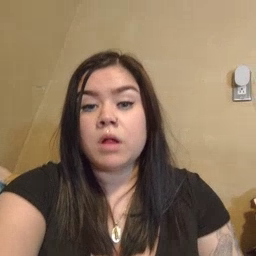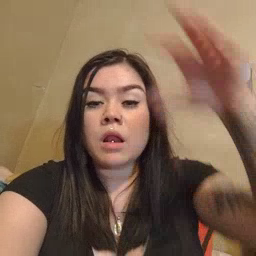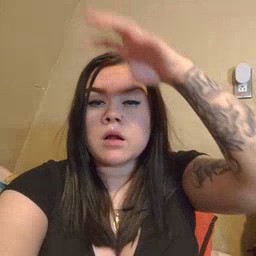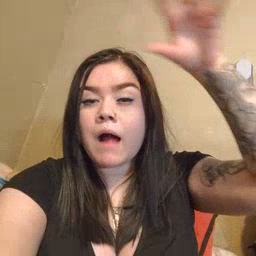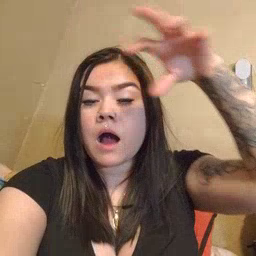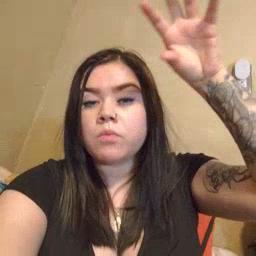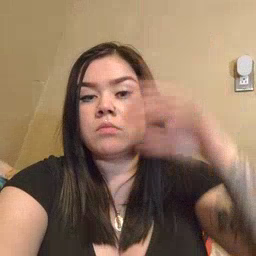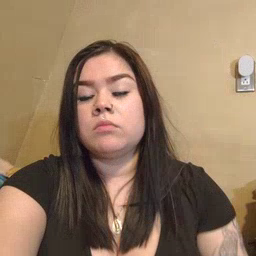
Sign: cloud